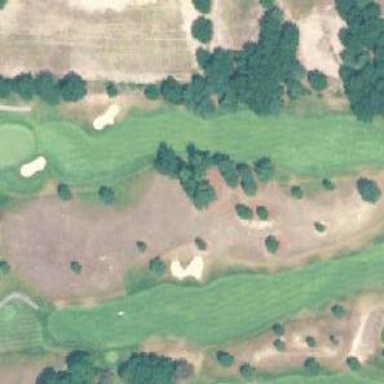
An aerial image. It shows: Area of rough grass used for golf.